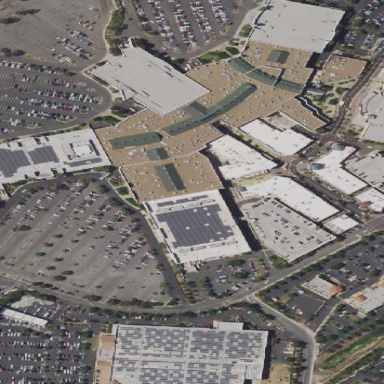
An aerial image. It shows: Retail area.